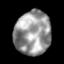
Tissue: lung
Cell type: T cells
Senescence score: 0.2178
Nuclear area (px): 1557
Mean DAPI intensity: 152.783